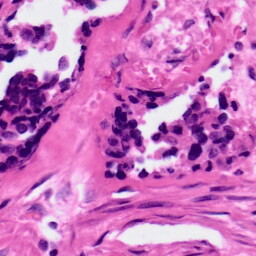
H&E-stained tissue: Ovarian